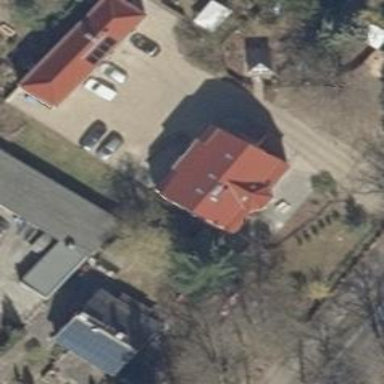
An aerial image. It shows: Simple and straightforward house.